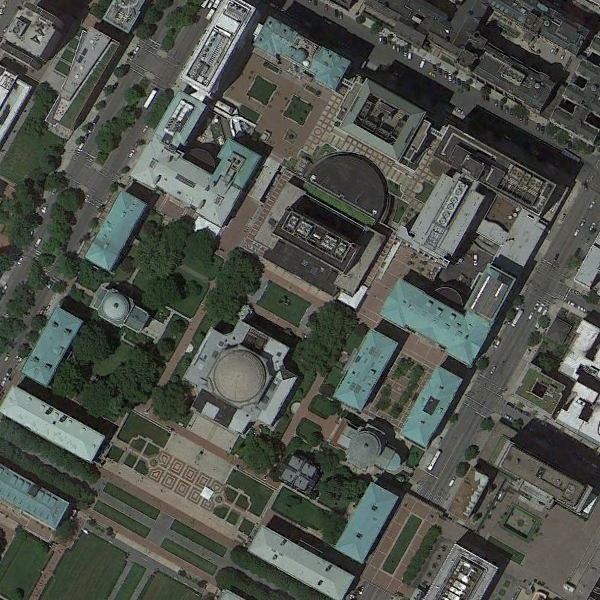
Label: School